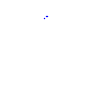
Particle: pion